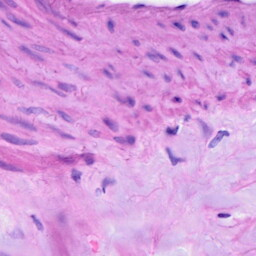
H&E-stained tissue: Ovarian